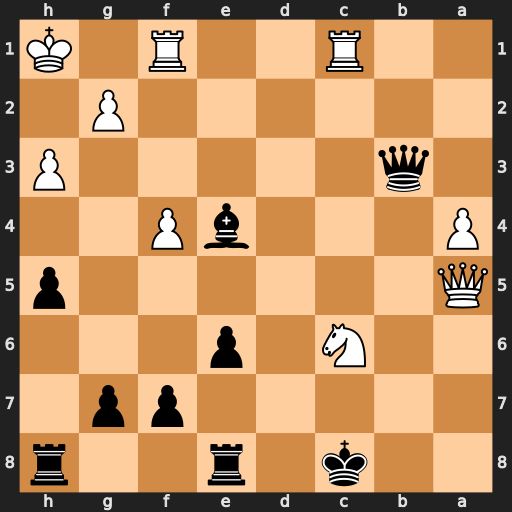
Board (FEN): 2k1r2r/5pp1/2N1p3/Q6p/P3bP2/1q5P/6P1/2R2R1K
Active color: b
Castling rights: -
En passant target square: -
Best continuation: Qxh3+ Kg1 Qxg2#